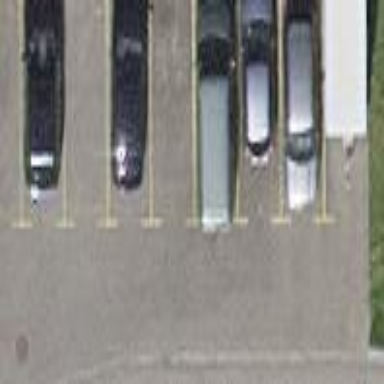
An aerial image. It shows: Parking area with surface.